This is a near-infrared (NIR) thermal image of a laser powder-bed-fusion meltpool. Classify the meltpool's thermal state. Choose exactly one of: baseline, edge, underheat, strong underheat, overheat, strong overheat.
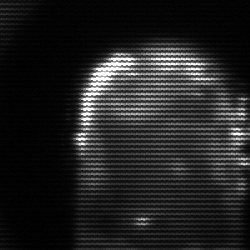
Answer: baseline